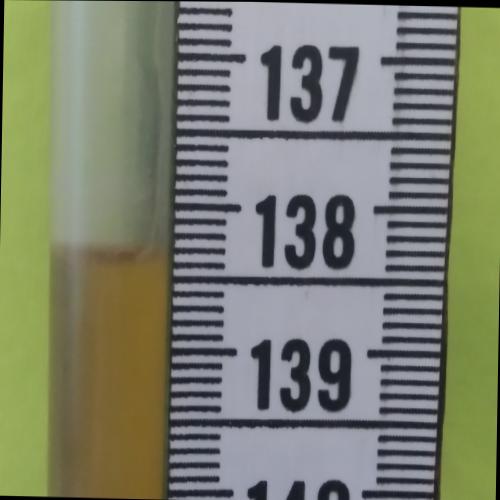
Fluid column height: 138.3 cm